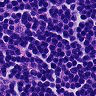
Metastatic tissue present: no